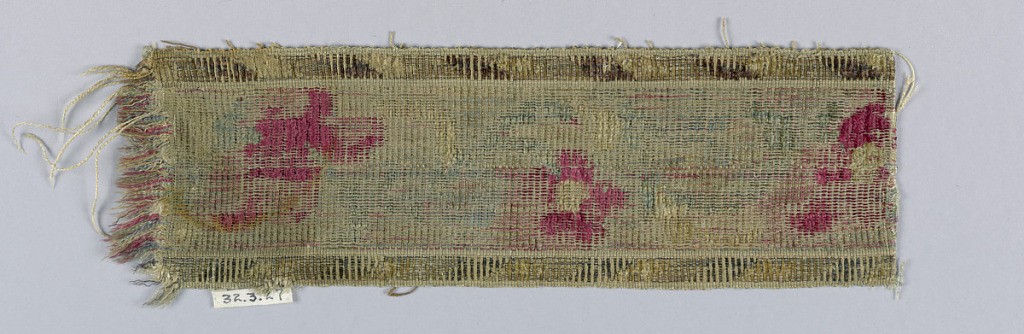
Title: Trimming fragment
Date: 18th century
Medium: silk Technique: woven
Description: Design of red flowers and scrolling green stem with borders of brown. Very worn.